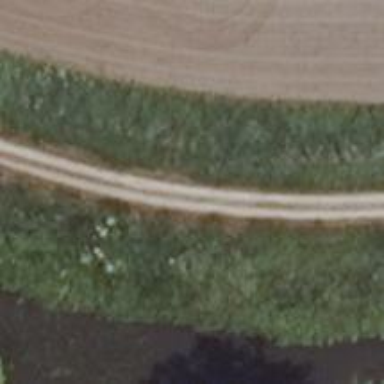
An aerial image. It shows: Sandy track road with grade3 tracktype.